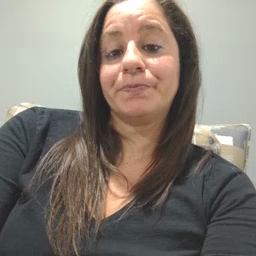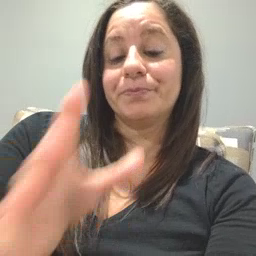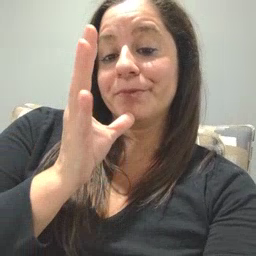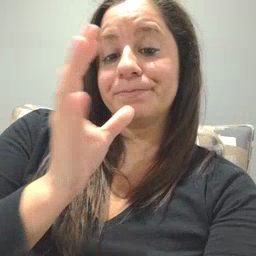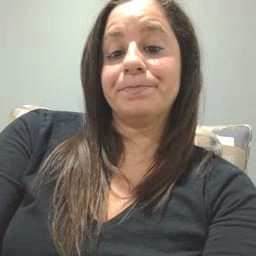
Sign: mom